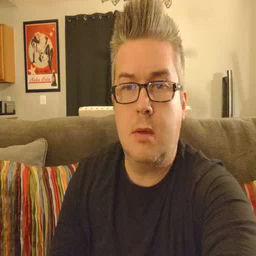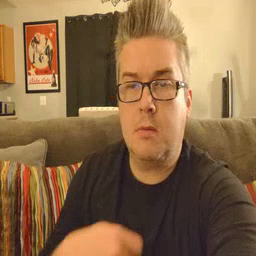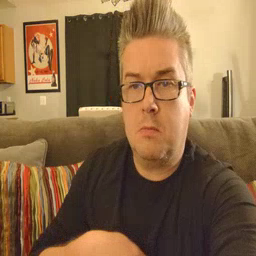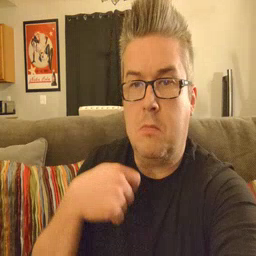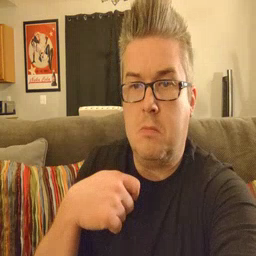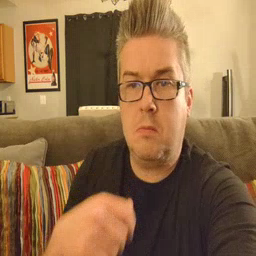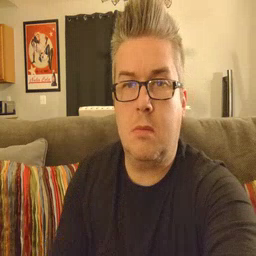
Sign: zipper